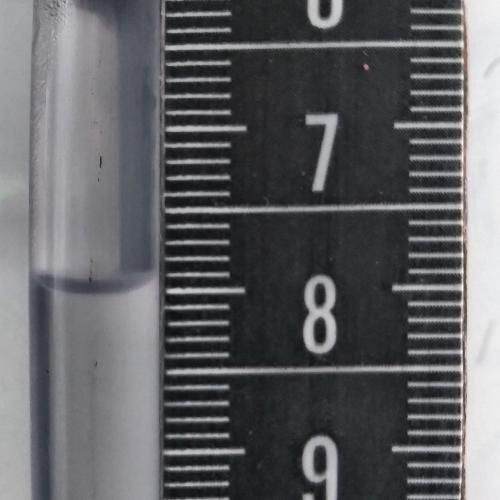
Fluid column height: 8.0 cm